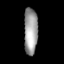
Tissue: lung
Cell type: Epithelial cells
Senescence score: 0.1367
Nuclear area (px): 628
Mean DAPI intensity: 157.462